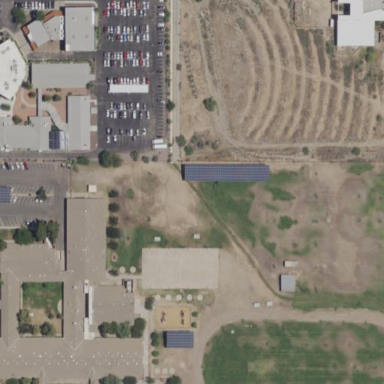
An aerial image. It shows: School.